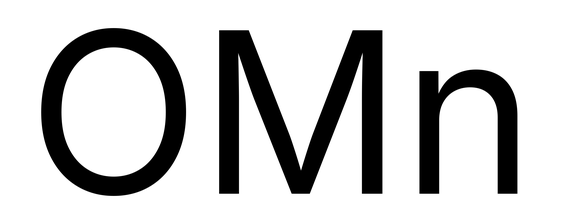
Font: Inter_Regular